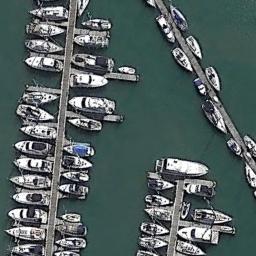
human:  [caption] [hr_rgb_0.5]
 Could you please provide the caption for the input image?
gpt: Many yachts are moored on the sea by the harbor .

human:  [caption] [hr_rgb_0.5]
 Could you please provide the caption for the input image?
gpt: There are many ships in the harbor .

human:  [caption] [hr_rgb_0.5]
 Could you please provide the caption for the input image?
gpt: There are few ships in the harbor .

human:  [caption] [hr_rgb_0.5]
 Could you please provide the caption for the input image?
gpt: The harbor has lots of neatly docked boats and the color of the waters is green .

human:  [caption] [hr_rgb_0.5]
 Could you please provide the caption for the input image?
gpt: There are many ships docked neatly at the harbor .